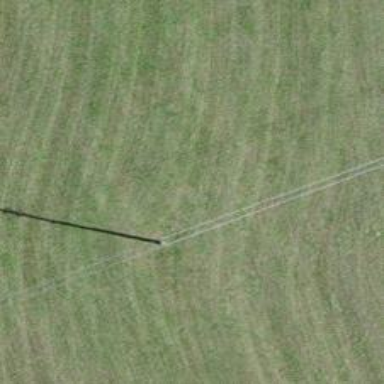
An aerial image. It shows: Minor power line.